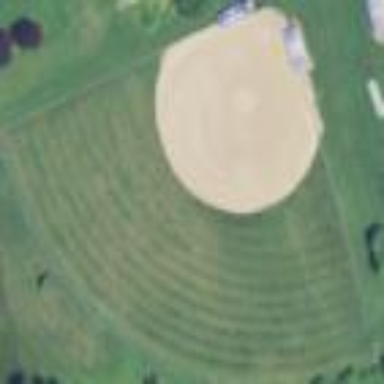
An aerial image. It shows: Softball pitch for leisure and sport activities.